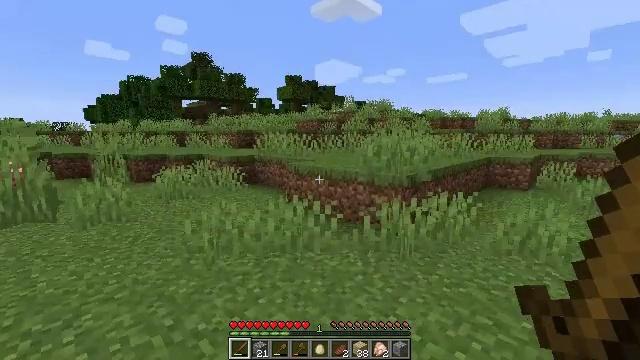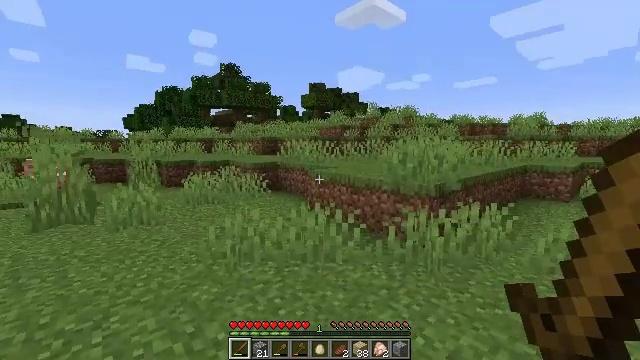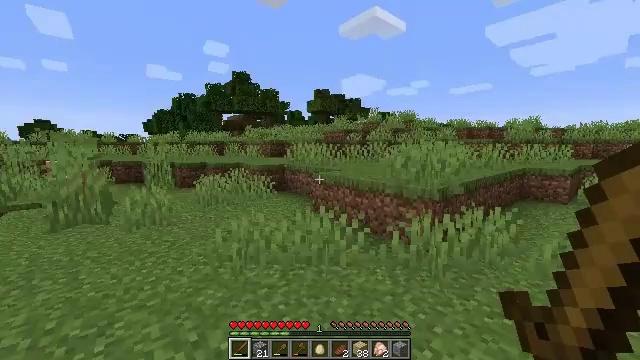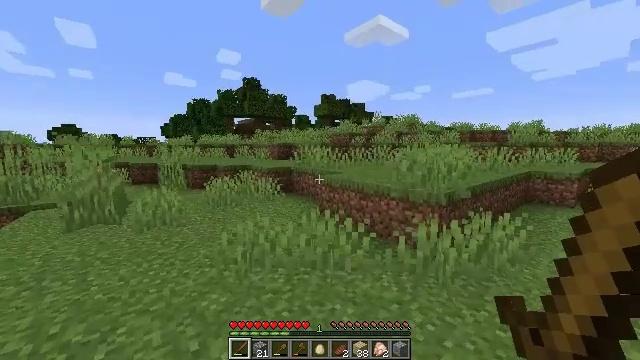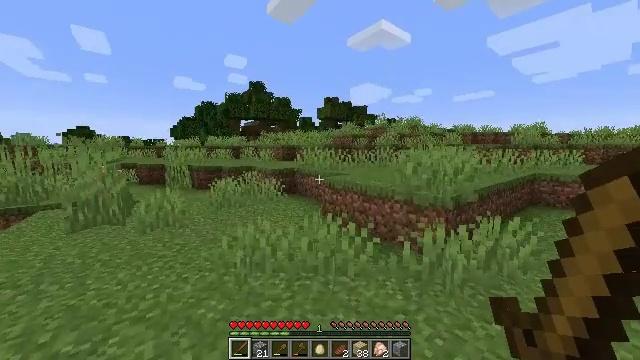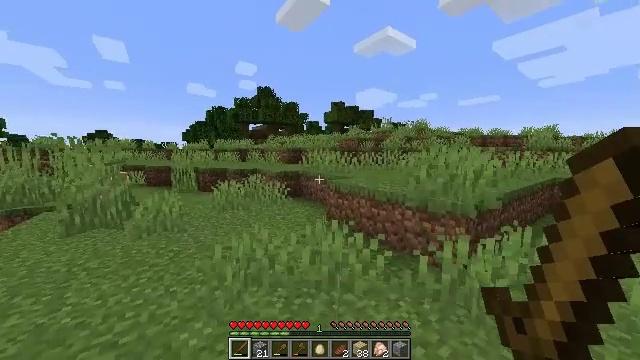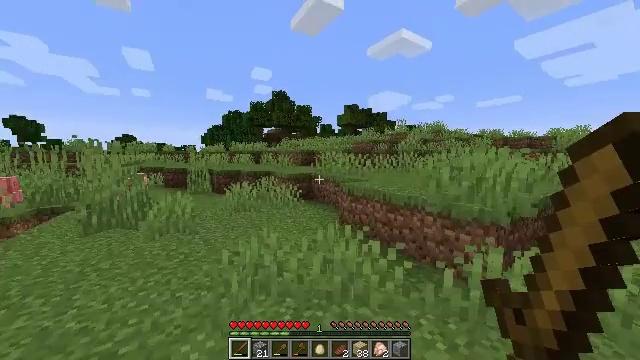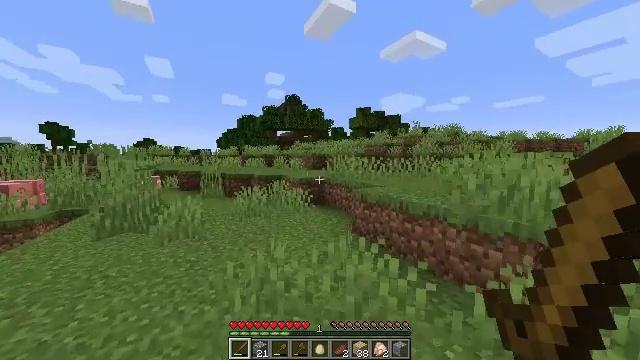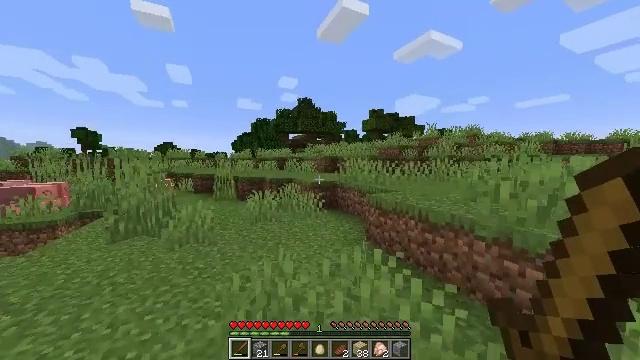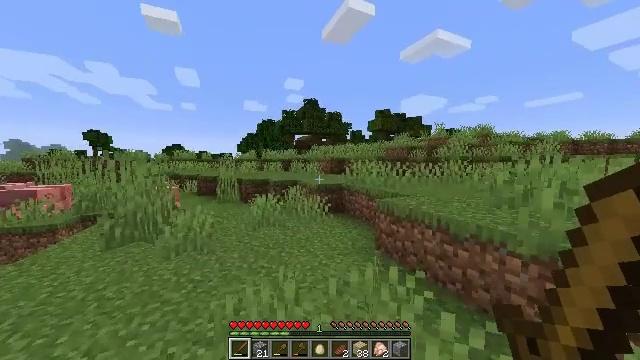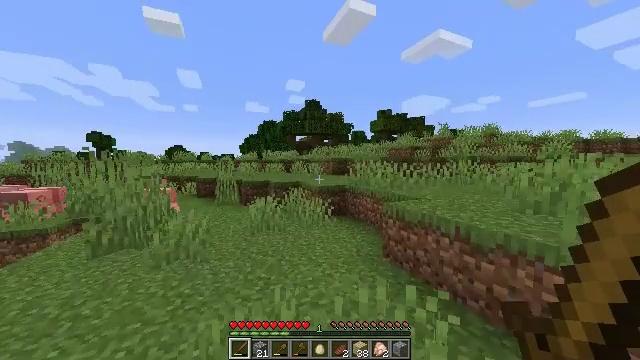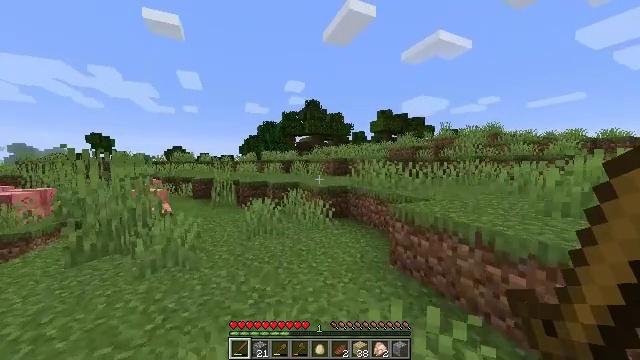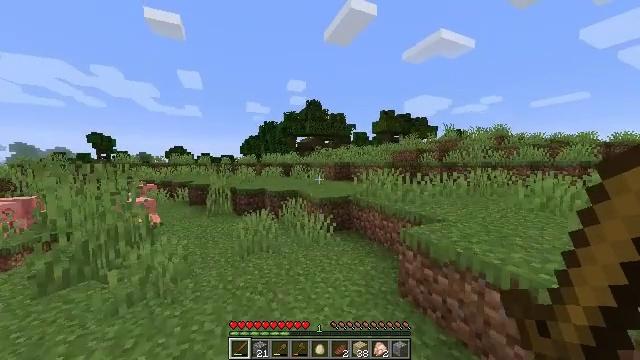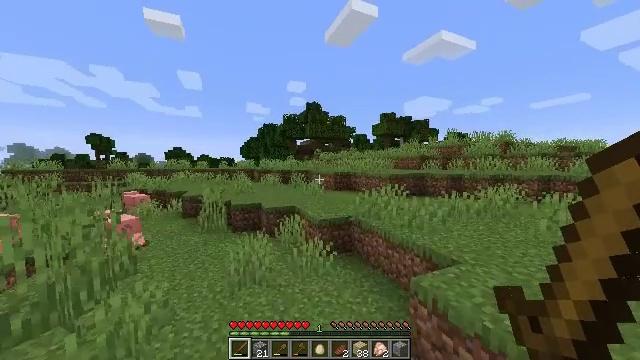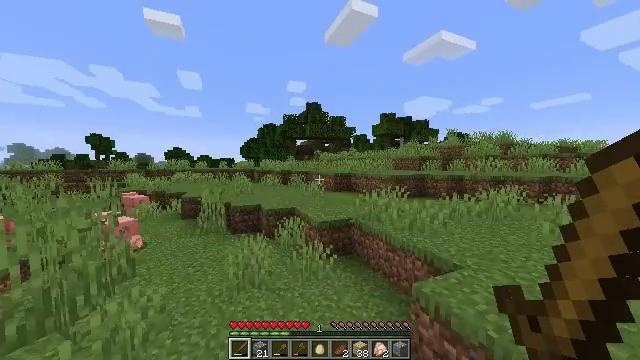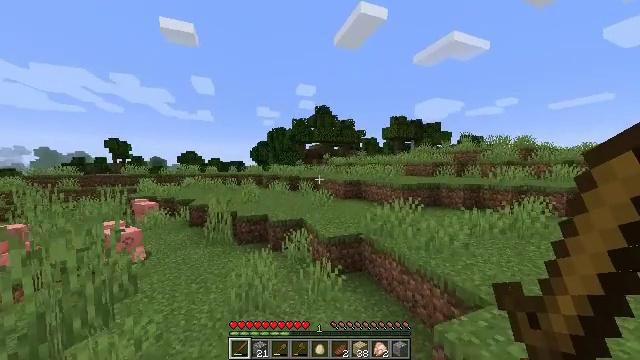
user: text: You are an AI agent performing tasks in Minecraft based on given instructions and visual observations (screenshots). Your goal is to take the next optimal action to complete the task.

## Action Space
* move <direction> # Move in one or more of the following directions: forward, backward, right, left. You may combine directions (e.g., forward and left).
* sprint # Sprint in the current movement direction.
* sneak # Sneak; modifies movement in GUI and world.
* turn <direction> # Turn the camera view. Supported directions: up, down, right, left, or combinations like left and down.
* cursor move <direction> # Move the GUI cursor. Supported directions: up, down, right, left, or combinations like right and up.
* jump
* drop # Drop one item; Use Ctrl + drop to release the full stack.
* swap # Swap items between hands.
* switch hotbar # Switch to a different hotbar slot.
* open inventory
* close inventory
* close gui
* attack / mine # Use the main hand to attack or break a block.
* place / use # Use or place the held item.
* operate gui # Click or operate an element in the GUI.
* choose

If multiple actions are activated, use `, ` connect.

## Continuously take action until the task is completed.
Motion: motion action
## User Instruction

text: Harvest birch leaves for decorations.
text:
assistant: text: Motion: move forward, sprint, turn left and up
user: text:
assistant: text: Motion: move forward, sprint, turn left
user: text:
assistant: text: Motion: move forward, sprint, turn left
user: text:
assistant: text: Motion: move forward, sprint
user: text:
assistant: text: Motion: move forward, sprint, turn left
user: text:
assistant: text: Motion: move forward, sprint, turn left
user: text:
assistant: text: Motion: move forward, sprint, turn left
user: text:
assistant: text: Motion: move forward, sprint, turn left
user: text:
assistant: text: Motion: move forward, sprint, turn left
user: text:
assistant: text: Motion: move forward, sprint
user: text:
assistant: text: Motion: move forward, sprint
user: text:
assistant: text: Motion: move forward, sprint, jump
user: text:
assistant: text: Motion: move forward, sprint, jump
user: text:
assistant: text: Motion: move forward, sprint, jump
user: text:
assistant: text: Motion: move forward, sprint, turn left, jump
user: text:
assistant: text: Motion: move forward, sprint, turn left, jump
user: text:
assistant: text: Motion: move forward, sprint, turn up, jump
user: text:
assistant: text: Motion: move forward, sprint, jump
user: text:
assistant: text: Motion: move forward, sprint, jump
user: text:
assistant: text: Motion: move forward, sprint, jump
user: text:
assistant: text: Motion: move forward, sprint, jump
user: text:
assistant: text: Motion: move forward, sprint, turn left and down, jump
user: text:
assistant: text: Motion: move forward, sprint, turn left, jump
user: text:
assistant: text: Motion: move forward, sprint, turn left and down, jump
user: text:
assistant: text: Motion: move forward, sprint, turn left and down, jump
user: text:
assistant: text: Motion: move forward, sprint, turn left, jump
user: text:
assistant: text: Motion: move forward, sprint, turn left, jump
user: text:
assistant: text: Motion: move forward, sprint, turn left, jump
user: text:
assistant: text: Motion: move forward, sprint, turn left, jump
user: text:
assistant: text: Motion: move forward, sprint, turn left, jump